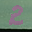
Label: 2